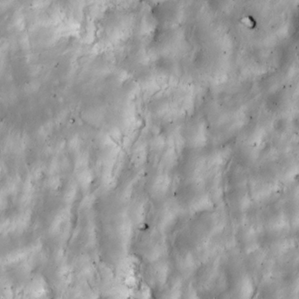
Label: non_frost